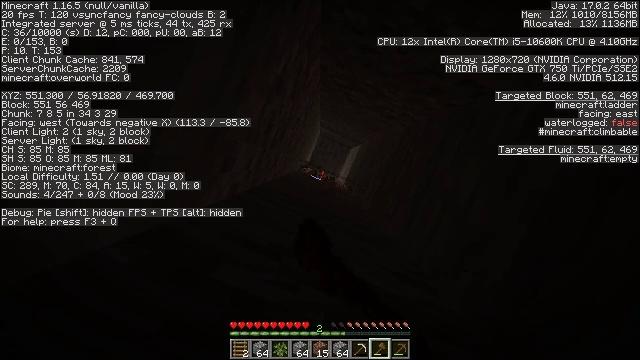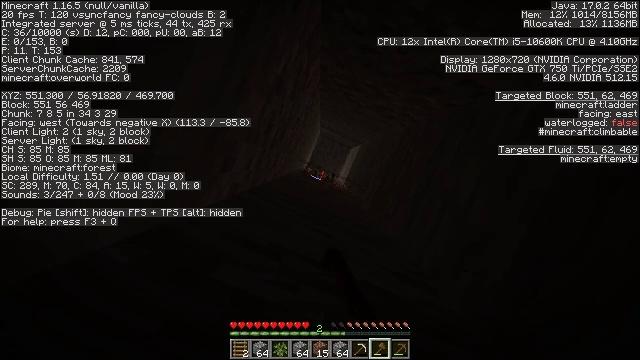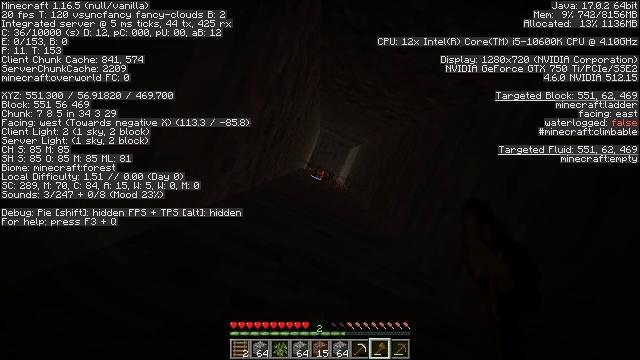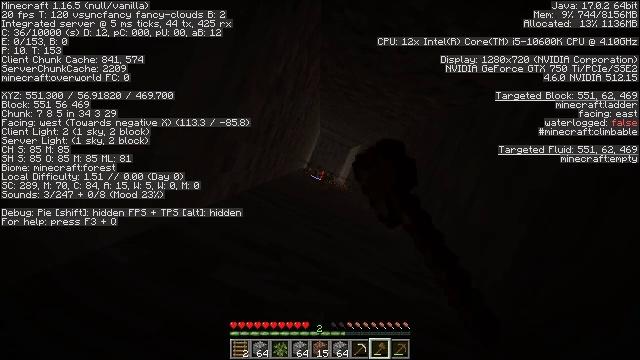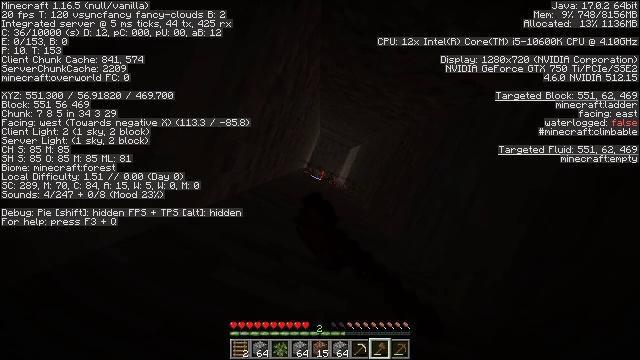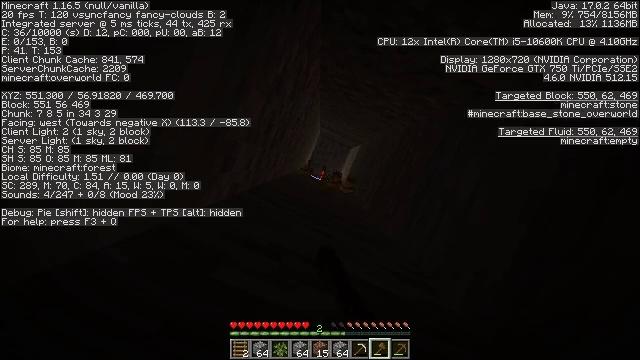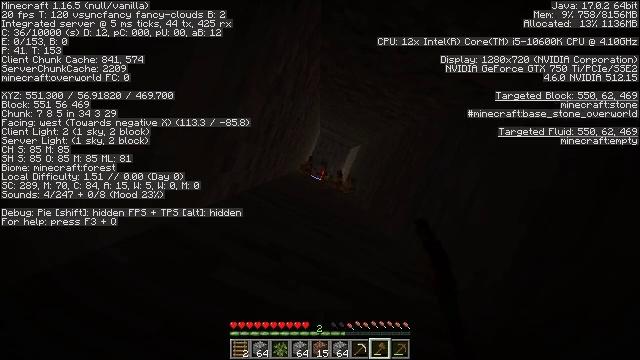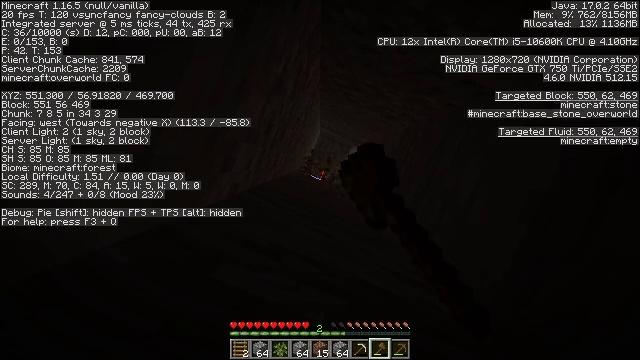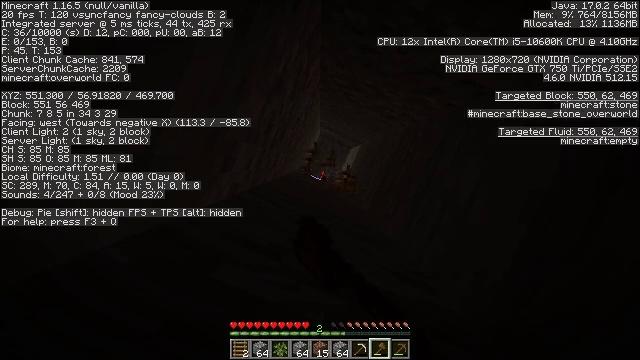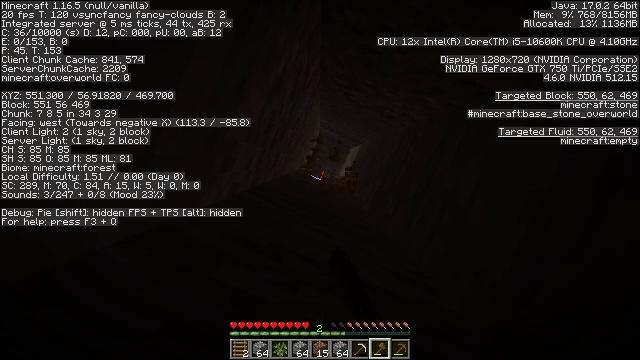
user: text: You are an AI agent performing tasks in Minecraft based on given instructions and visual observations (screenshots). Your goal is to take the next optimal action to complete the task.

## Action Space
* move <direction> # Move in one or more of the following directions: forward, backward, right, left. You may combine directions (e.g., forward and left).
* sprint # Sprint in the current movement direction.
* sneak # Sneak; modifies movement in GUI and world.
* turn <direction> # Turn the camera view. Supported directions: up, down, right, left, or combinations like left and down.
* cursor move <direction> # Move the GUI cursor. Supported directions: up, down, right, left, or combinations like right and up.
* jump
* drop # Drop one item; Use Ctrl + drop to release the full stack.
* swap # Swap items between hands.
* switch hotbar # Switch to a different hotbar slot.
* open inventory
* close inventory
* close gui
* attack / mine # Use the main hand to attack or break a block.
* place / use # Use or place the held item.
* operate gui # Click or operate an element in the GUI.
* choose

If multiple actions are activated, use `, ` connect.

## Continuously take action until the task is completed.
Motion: motion action
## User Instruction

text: Break the ladder to collect it.
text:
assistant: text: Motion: sneak, attack / mine
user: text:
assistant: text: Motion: sneak, attack / mine
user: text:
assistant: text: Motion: sneak, attack / mine
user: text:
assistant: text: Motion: sneak, attack / mine
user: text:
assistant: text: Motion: sneak, attack / mine
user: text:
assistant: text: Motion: sneak, attack / mine
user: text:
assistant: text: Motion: sneak, attack / mine
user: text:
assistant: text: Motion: sneak, attack / mine
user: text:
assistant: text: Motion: sneak, attack / mine
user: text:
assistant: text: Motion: sneak, attack / mine